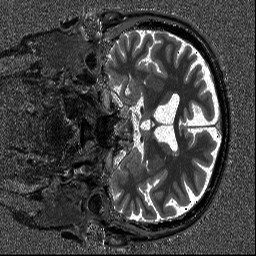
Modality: T1map
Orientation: coronal
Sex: male